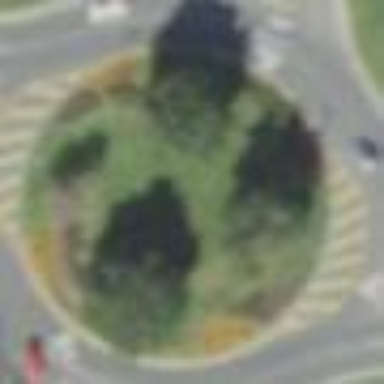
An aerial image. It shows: Secondary road around roundabout.